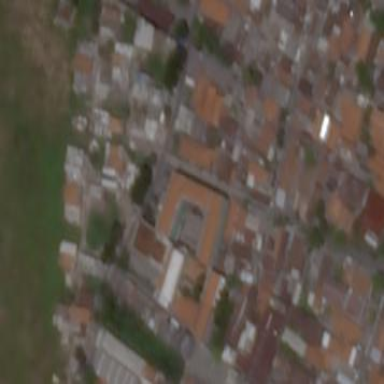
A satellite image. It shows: School.